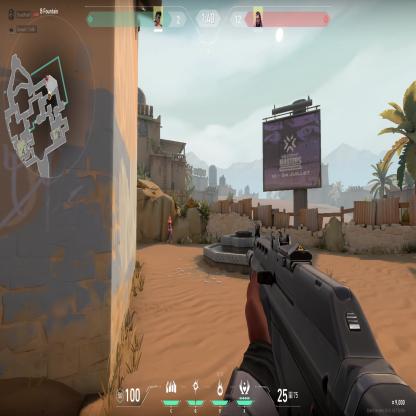
Label: enemy